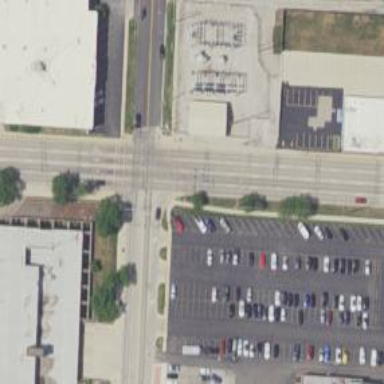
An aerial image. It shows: Solid crossing edge road marking.